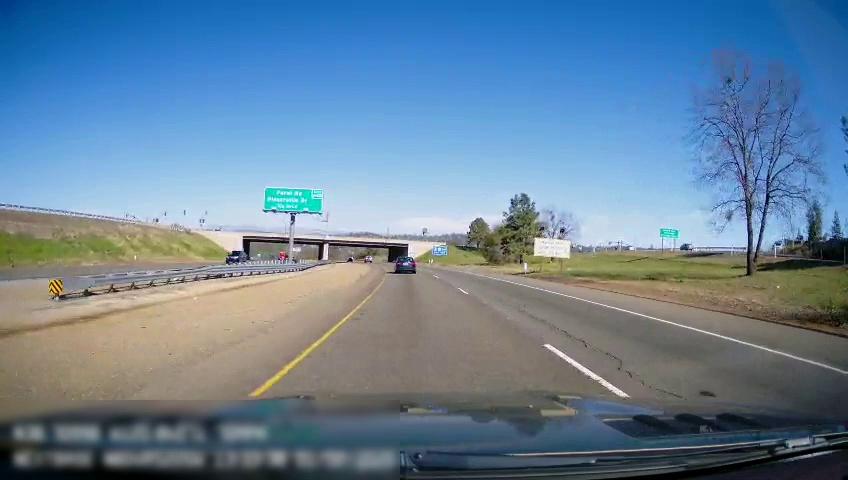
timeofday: Day
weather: Sunny
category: Drivable Space
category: Drivable Space
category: Vehicles | SUV
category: Vehicles | Car
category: Vehicles | SUV
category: Vehicles | SUV
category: Lanes | Current Lane
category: Lanes | Current Lane
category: Lanes | Alternate Lane
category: Traffic | Signs
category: Traffic | Signs
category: Traffic | Signs
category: Traffic | Signs